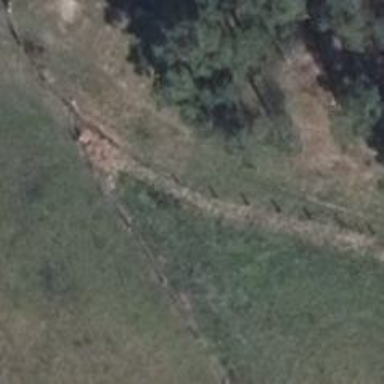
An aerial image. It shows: Track with grade 5 tracktype.